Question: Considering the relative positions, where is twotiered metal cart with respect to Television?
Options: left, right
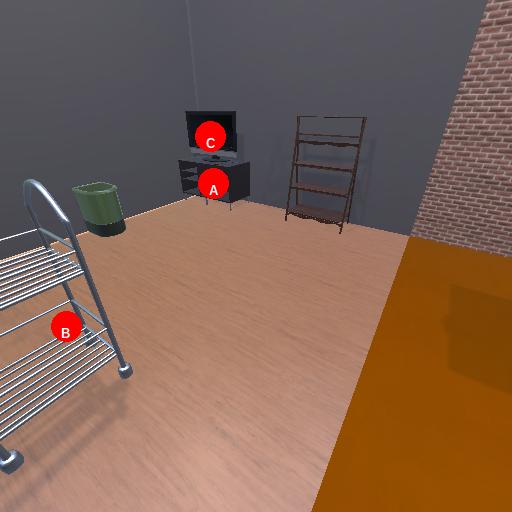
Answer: left